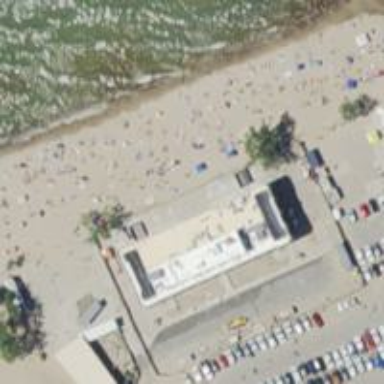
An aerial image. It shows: Lifeguard station.